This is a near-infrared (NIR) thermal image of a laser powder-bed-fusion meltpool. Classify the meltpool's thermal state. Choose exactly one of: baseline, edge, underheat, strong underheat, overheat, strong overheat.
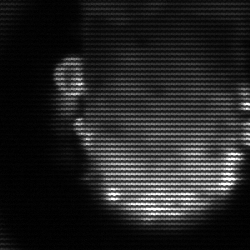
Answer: baseline